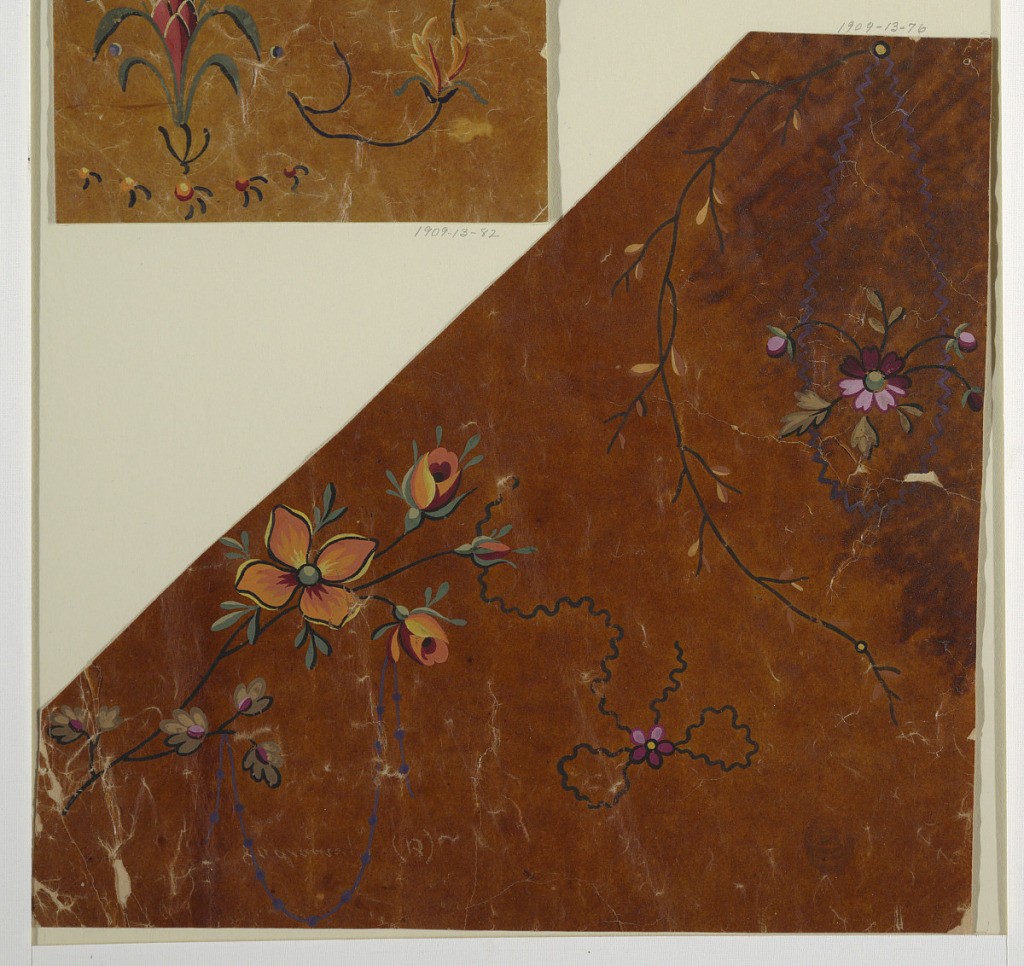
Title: Design for a Woven Fabric, Fragment
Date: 1815-1840
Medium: Gouache on oily tracing paper, mounted
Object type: Drawing
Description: Pentagonal shape. Top right: a slope similar to that in 1909-13-75 is suspended from an end of a hanging lead bough. Bottom: a flower spray, from which a festoon of a bead chain is suspended. One of the rising ends of a bowknot fastened by a blossom rosette crosses beneath a bud of the spray.